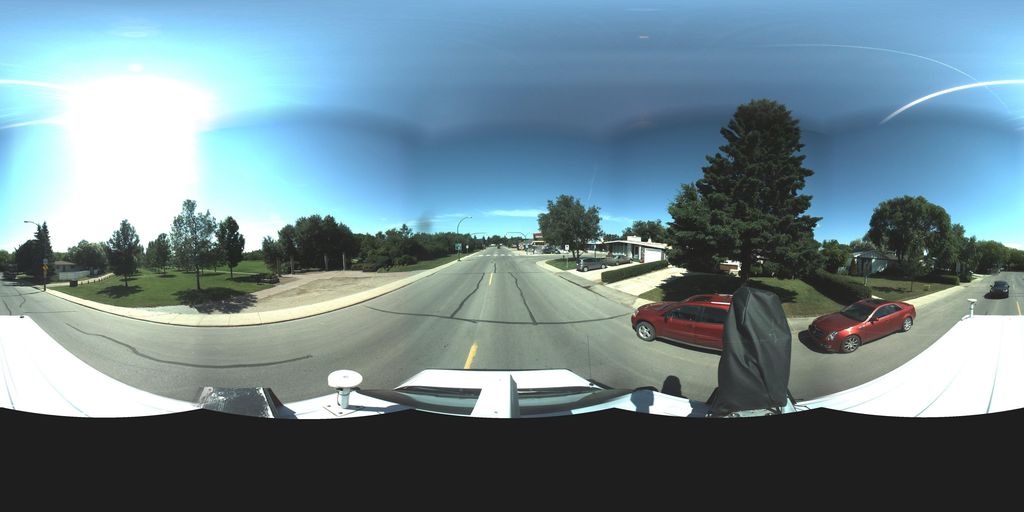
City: saskatoon